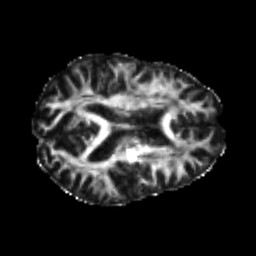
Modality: FA
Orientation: axial
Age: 26
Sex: male
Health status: healthy
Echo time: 0.074 s